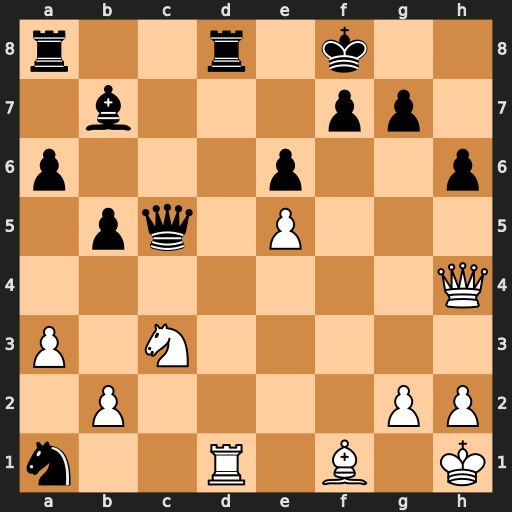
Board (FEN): r2r1k2/1b3pp1/p3p2p/1pq1P3/7Q/P1N5/1P4PP/n2R1B1K
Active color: w
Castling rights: -
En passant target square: -
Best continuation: Rxd8+ Rxd8 Qxd8#